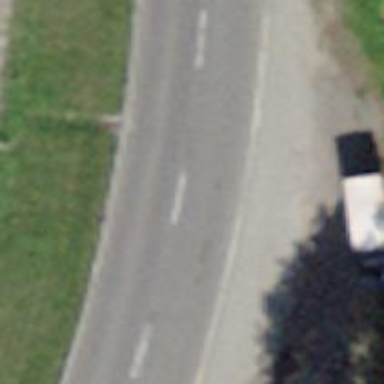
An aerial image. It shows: Secondary road with asphalt surface.